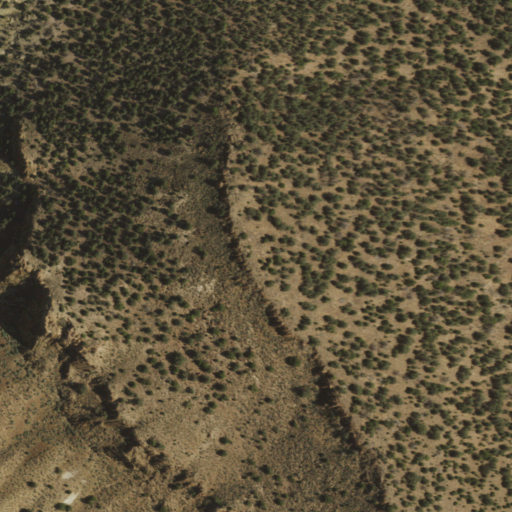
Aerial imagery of mountain in Nevada named Mount Airy containing evergreen forest and shrub